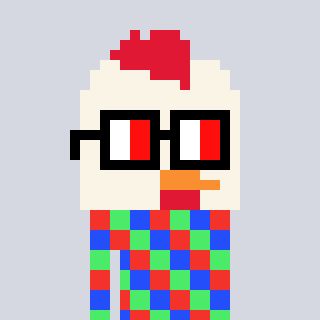
a pixel art character with square glasses with black frames and red eyes, a chicken-shaped head and a hotbrown-colored body on a cool background